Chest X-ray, AP view. Patient: 58 years old, sex F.
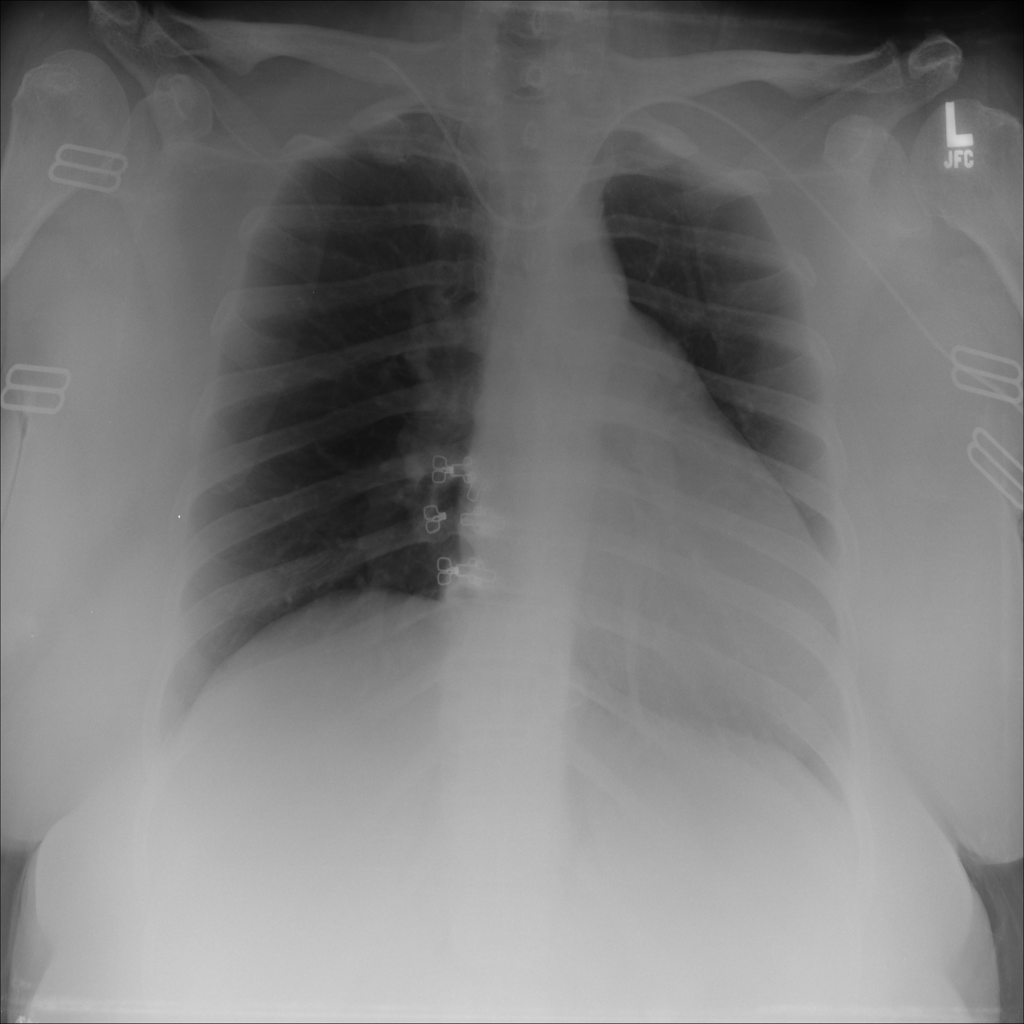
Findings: No Finding